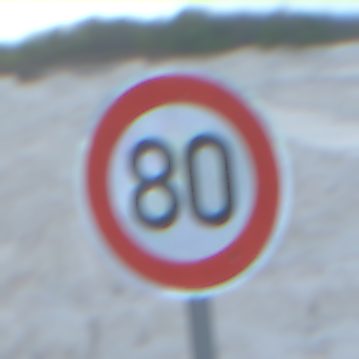
Verkehrszeichen: Geschwindigkeit80
Umgebung: Outdoor, Beach
Tageszeit: SunriseSunset
Wetter: PartlyCloudy
Licht: Natural
Jahreszeit: NotSpecified
Kontrast: LowContrast